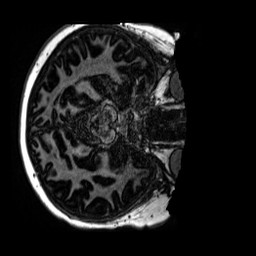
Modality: MP2RAGE
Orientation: axial
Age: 11
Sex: male
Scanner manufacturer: siemens
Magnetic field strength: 3 T
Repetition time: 4 s
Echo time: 0.00299 s